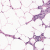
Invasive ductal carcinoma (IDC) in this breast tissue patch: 1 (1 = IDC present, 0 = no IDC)